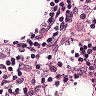
Metastatic tissue present: no